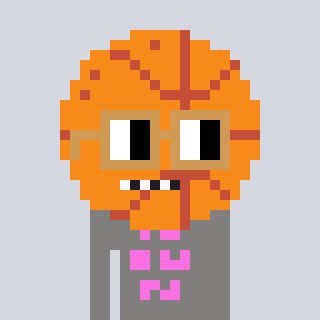
a pixel art character with square brown glasses, a basketball-shaped head and a bluegrey-colored body on a cool background